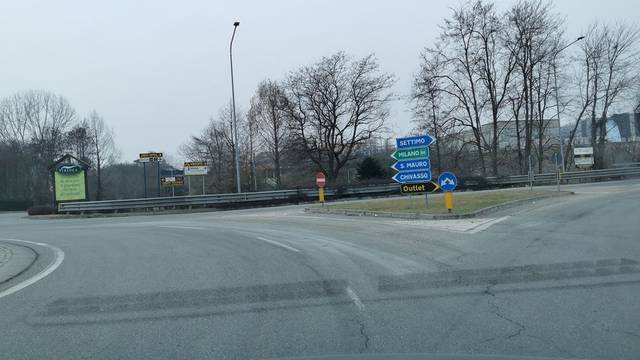
Region: Italy
Coordinates: 45.121, 7.76